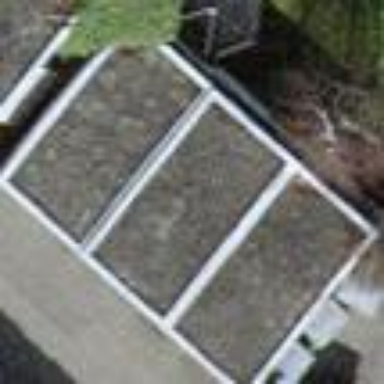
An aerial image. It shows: Garage.